Question: This is my code where I want to display the A.SITES_CODE and A.SITES_NAME just once where they are exactly the same. Here is my code where I tried the HAVING function but it does not meat my criteria.
'''
SELECT A.SITES_CODE, A.SITES_NAME, D.DESCRIPTION
FROM ZZZ_SITES_AVAILABLE A, ZZZ_DIFFICULTY_RATINGS D, ZZZ_SITES_VISITED V, ZZZ_HOLIDAY_DETAILS H
WHERE A.SITES_CODE = V.SITES_CODE
AND V.CODE_OF_HOLIDAY = H.CODE_OF_HOLIDAY
AND H.DIFFICULTY_RATING = D.HOLIDAY_DIFFICULTY
AND LENGTH(D.DESCRIPTION) > 6
GROUP BY A.SITES_CODE, A.SITES_NAME, D.DESCRIPTION
HAVING COUNT(*) >= 1
ORDER BY A.SITES_CODE;
'''

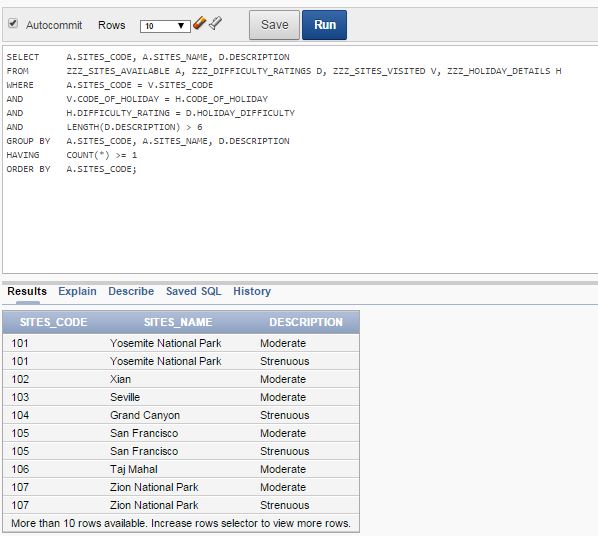
Answer: You need to remove 'description' from the 'group by'. Along the way, you should also learn to use proper ANSI standard 'JOIN' syntax:
'''
SELECT A.SITES_CODE, A.SITES_NAME
FROM ZZZ_SITES_AVAILABLE A JOIN
ZZZ_SITES_VISITED V
ON A.SITES_CODE = V.SITES_CODE JOIN
ZZZ_HOLIDAY_DETAILS H
ON V.CODE_OF_HOLIDAY = H.CODE_OF_HOLIDAY JOIN
ZZZ_DIFFICULTY_RATINGS D
ON H.DIFFICULTY_RATING = D.HOLIDAY_DIFFICULTY
WHERE LENGTH(D.DESCRIPTION) > 6
GROUP BY A.SITES_CODE, A.SITES_NAME
HAVING COUNT(*) >= 1
ORDER BY A.SITES_CODE;
'''